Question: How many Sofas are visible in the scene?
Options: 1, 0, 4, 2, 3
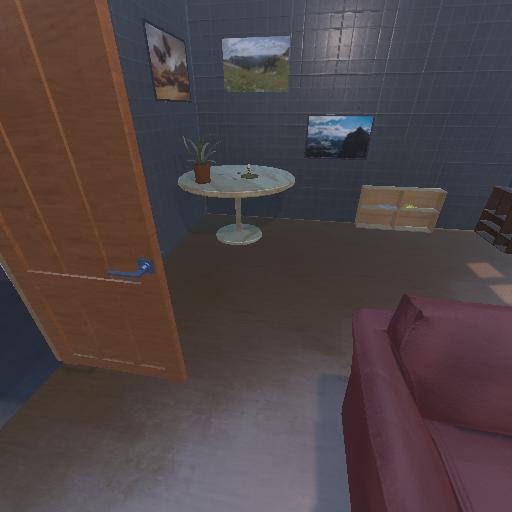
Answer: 1